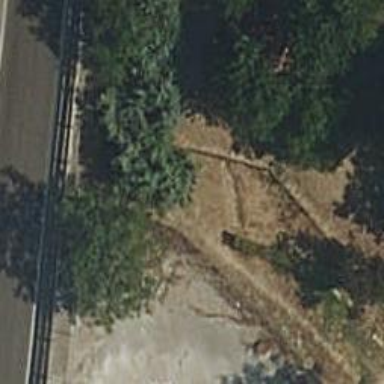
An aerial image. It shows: Hedge barrier.